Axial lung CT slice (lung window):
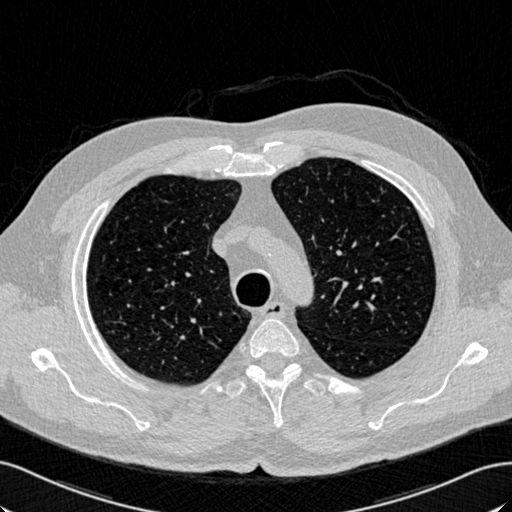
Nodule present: no